Aerial crown-view tile of a tropical tree (Barro Colorado Island, Panama), acquired 20240918:
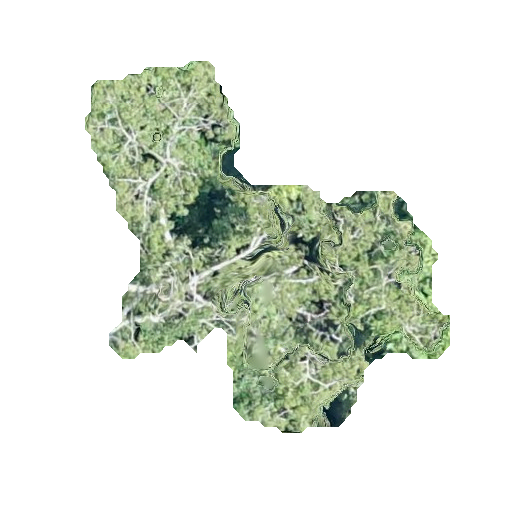
Species: Ceiba pentandra
GBIF accepted scientific name: Ceiba pentandra
Crown area: 115.186 m²